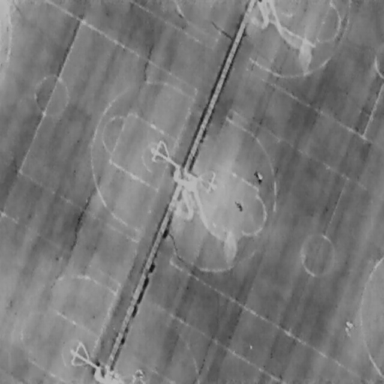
There are two People in the infrared image.